Question: I have this code and the following EF model:

'''
var modelToAdd = new Package
{
PackageID = model.LearningPackageID, // not auto-generated PK!
Name = model.Name,
Description = model.Description,
DateCreated = DateTime.Now,
ModuleID = model.ModuleID
};
activityRepo.AddPackage(modelToAdd);
'''
This doesn't work too
'''
var modelToAdd = new Pacakge
{
PackageID = model.LearningPackageID, // not auto-generated PK!
Name = model.Name,
Description = model.Description,
DateCreated = DateTime.Now
};
// assume moduleID is defined to a valid module ID (yes, tested)
var module = entities.Modules.Where( x => x.ID == moduleID);
module.Pacakges.Add(modelToAdd);
entities.SaveChanges();
'''
Basically, there's a 1:M relationship beteen Modules and Packages. However, when I try to set ModuleID (which is gotten from a dropdown), for both cases I'll get:
'''
A dependent property in a ReferentialConstraint is mapped to a store-generated column.
'''
What should I do?
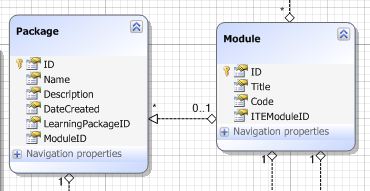
Answer: Please check that the Package.ModuleID conceptual property and store column (I suppose you are using a Devart Entity model, so you can check it in Model Explorer->Model.Store) have StoreGeneratedPattern set to None. The non-Entity Key referential constraint property can be neither Identity nor Computed.